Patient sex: F
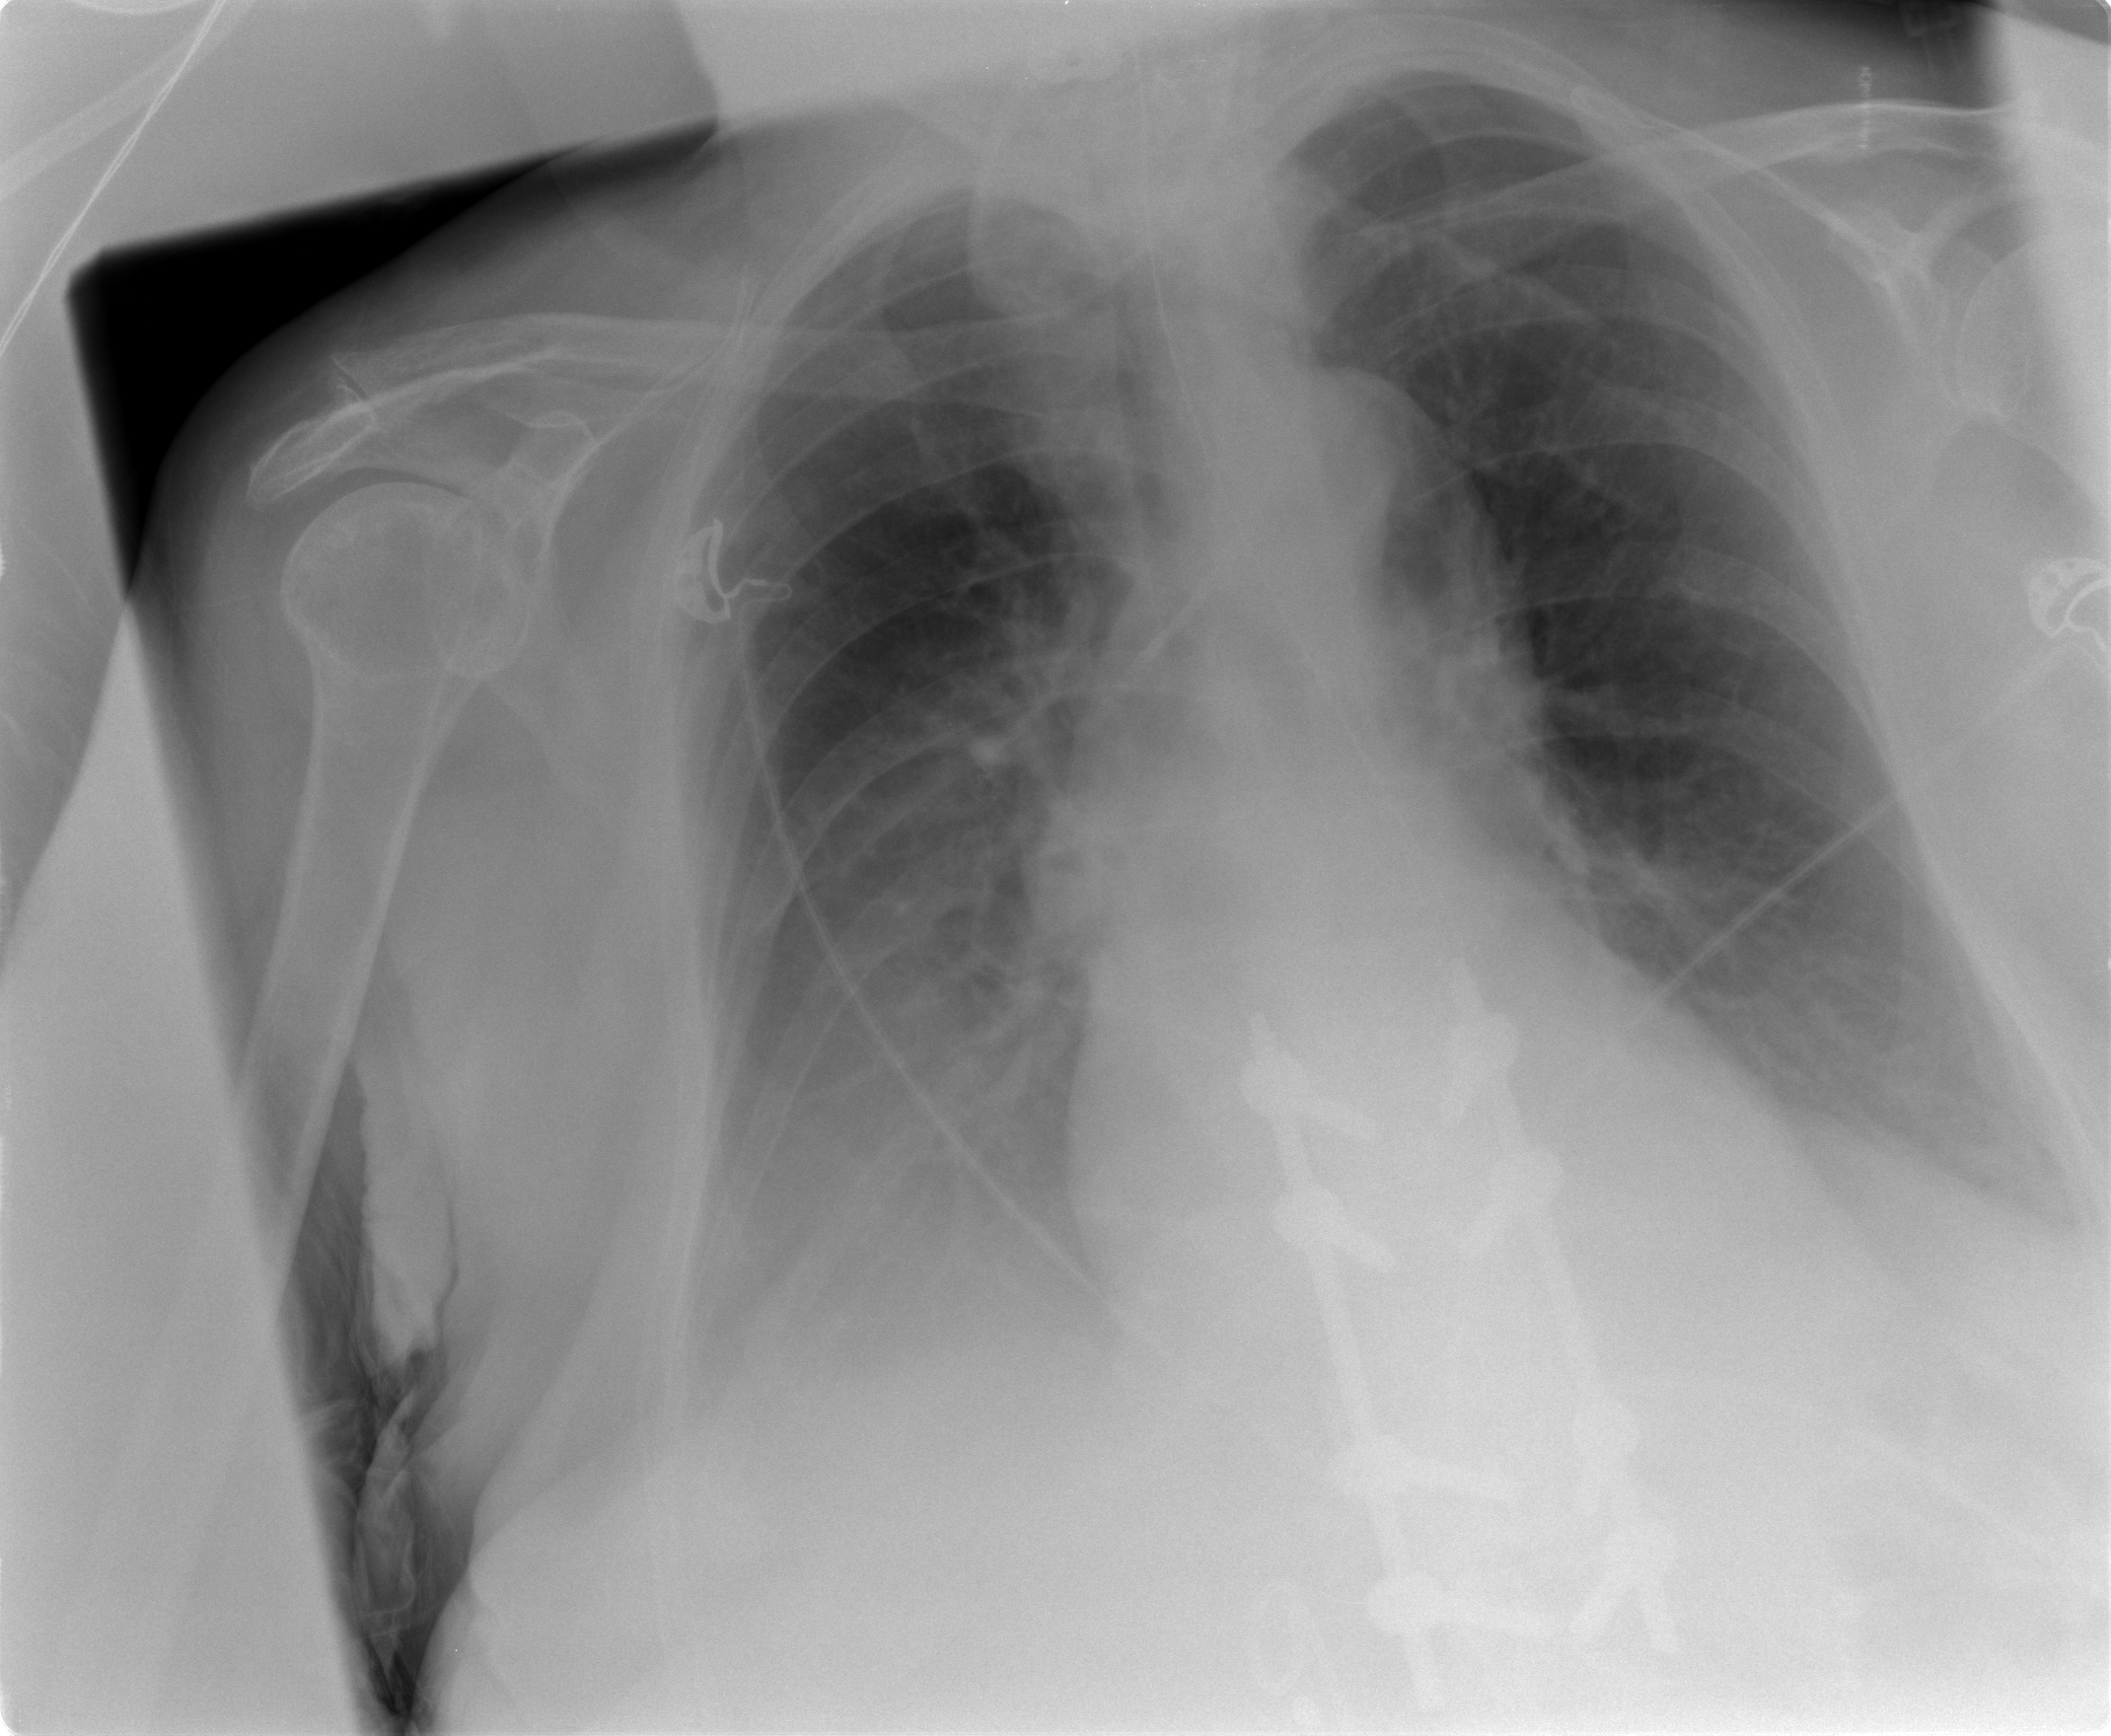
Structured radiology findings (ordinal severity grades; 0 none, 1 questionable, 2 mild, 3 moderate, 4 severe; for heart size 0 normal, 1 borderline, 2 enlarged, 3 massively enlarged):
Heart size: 0
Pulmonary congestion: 0
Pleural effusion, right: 3
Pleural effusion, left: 2
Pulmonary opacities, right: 0
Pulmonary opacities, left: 0
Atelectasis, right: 2
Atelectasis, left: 2